Question: In my android application, user can logging in using facebook/twitter.
'''
https://graph.facebook.com/username/picture
https://api.twitter.com/1/users/profile_image?screen_name=screenname&size=normal
'''
using above url i know, i can get picture but is there any way i can download and store it in my database?
i need list of user's profile picture who logged in using facebook/twitter and i have to get it from my server database. (i have to display like below image)

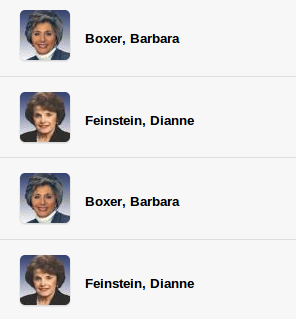
Answer: Use an AsyncTask to download it and save it to your app's disk space. In your database, just store the file path of the picture (I would save it with the filename being the FB user id).
You can see how to use an AsyncTask to do a web connection in my code at github. <URL>
I'd need to switch workspaces to get to code that works with the local storage.